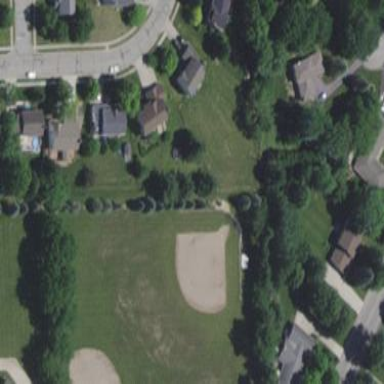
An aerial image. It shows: Grass pitch designated for kickball.